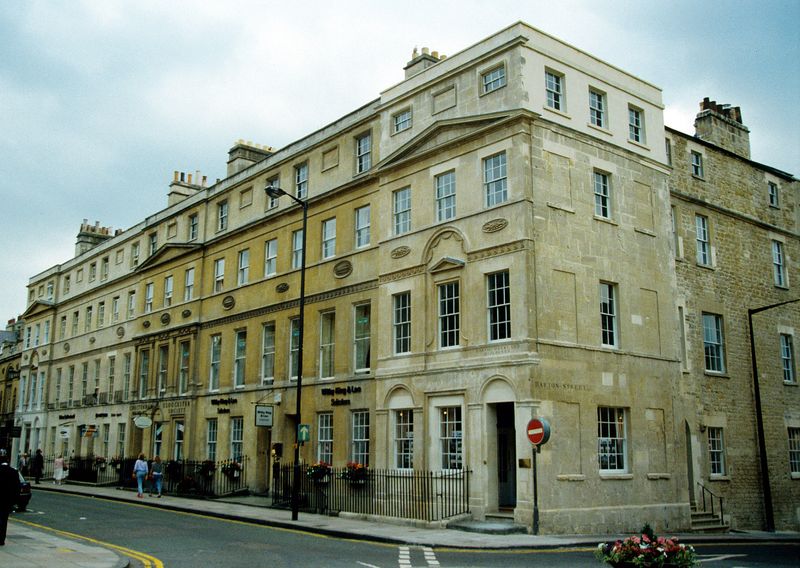
Titel: Südseite, Northumberland Buildings
Künstler: Thomas Baldwin
Standort: Bath
Institution: Queens Square
Schlagwörter: blau, himmel, weiß, wolken, gelb, grün, menschen, ocker, sand, stadt, blumen, braun, bunt, fenster, frankreich, glas, grau, hell, lampe, laterne, licht, schwarz, strasse, strassenszene, tür, vordergrund, zeichen, gebäude, haus, rot, weg, wolke, zaun, beige, leute, architektur, stein, häuser, gitter, klassizismus, england, front, rosa, kamin, kamine, schornstein, bewölkt, balkon, blumenkübel, blumentopf, kübel, schrift, ecke, bogen, fassade, fassaden, passanten, perspektive, türen, mast, modern, dächer, giebel, mauer, schornsteine, türe, zäune, fußgänger, platz, werbung, beleuchtung, auto, treppe, jeans, ornamente, streifen, geländer, stufe, stufen, tor, foto, fotografie, photographie, schlote, eingang, eingänge, schild, blumenkästen, eckhaus, wohnhaus, bürgersteig, fensterrahmen, gehsteig, himmle, passant, sprossen, kreuzung, mauerwerk, asphalt, gehweg, schilder, trottoir, würfel, photo, portal, kurve, sims, gesims, hauseingang, sandstein, farbfoto, mezzanin, verkehr, rechteckig, historismus, treppengeländer, einfahrt, geschosse, kränze, london, fotographie, bepflanzung, stockwerke, pfeil, strassenecke, englisch, gebälk, palais, lisenen, häuserzeile, etage, strassenschild, wegweiser, traufe, kubus, gesimse, vorderfront, vorgarten, flachdächer, medaillons, reihenhaus, parken, ür, hüser, eckansicht, teer, verkehrsschild, verkehrsschilder, verkehrszeichen, flachdecke, schuld, reihenhäuser, bath, laternenpfahl, verboten, pfal, großbritannien, miethäuser, stop, fenstert, einbahnstrasse, einfahrt verboten, fenstergiegel, verbostzeichen, vereinigtes königreich, rauchfang, läute, laterne#, stopschild, frot, straßrenecke